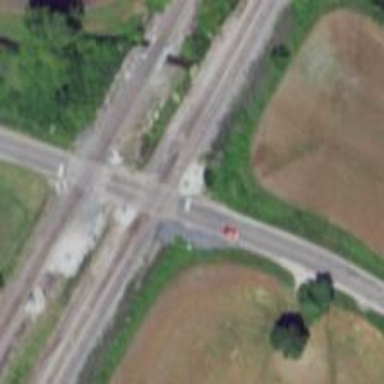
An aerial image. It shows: Level crossing along the railway.